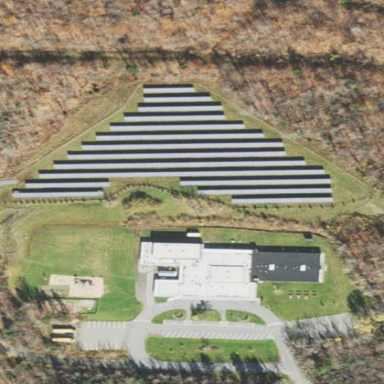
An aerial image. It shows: Solar power plant using photovoltaic technology to generate electricity.